Interaction volume radius: 5 \u00c5
Interaction volume height: 20 \u00c5
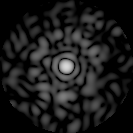
Disorder parameter: 0.8294